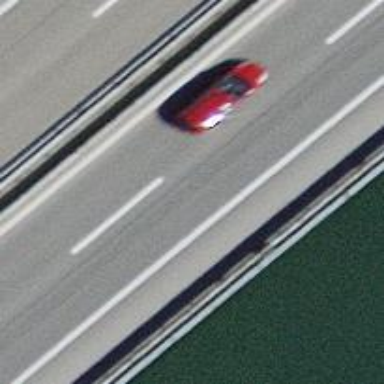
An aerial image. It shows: Motorway bridge with asphalt surface.